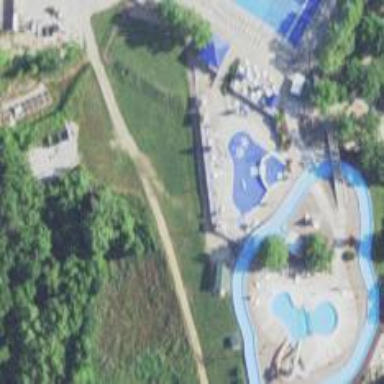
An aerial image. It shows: Water slide attraction.